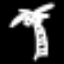
Label: palm tree